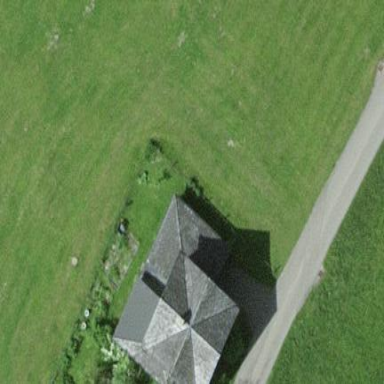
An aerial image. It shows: Detached building with gabled roof.